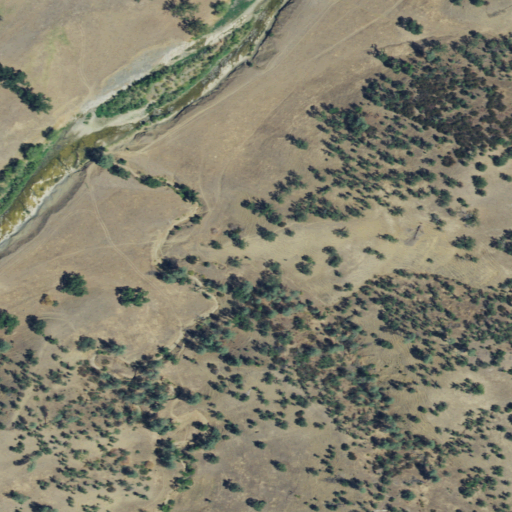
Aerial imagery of valley in California named Baker Gulch containing shrub and grassland